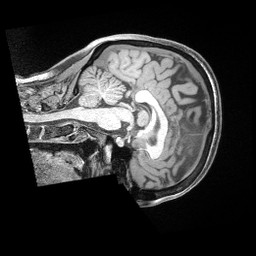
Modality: T1w
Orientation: sagittal
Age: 36
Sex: female
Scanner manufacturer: siemens
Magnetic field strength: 3 T
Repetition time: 2 s
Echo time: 0.00211 s